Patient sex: M
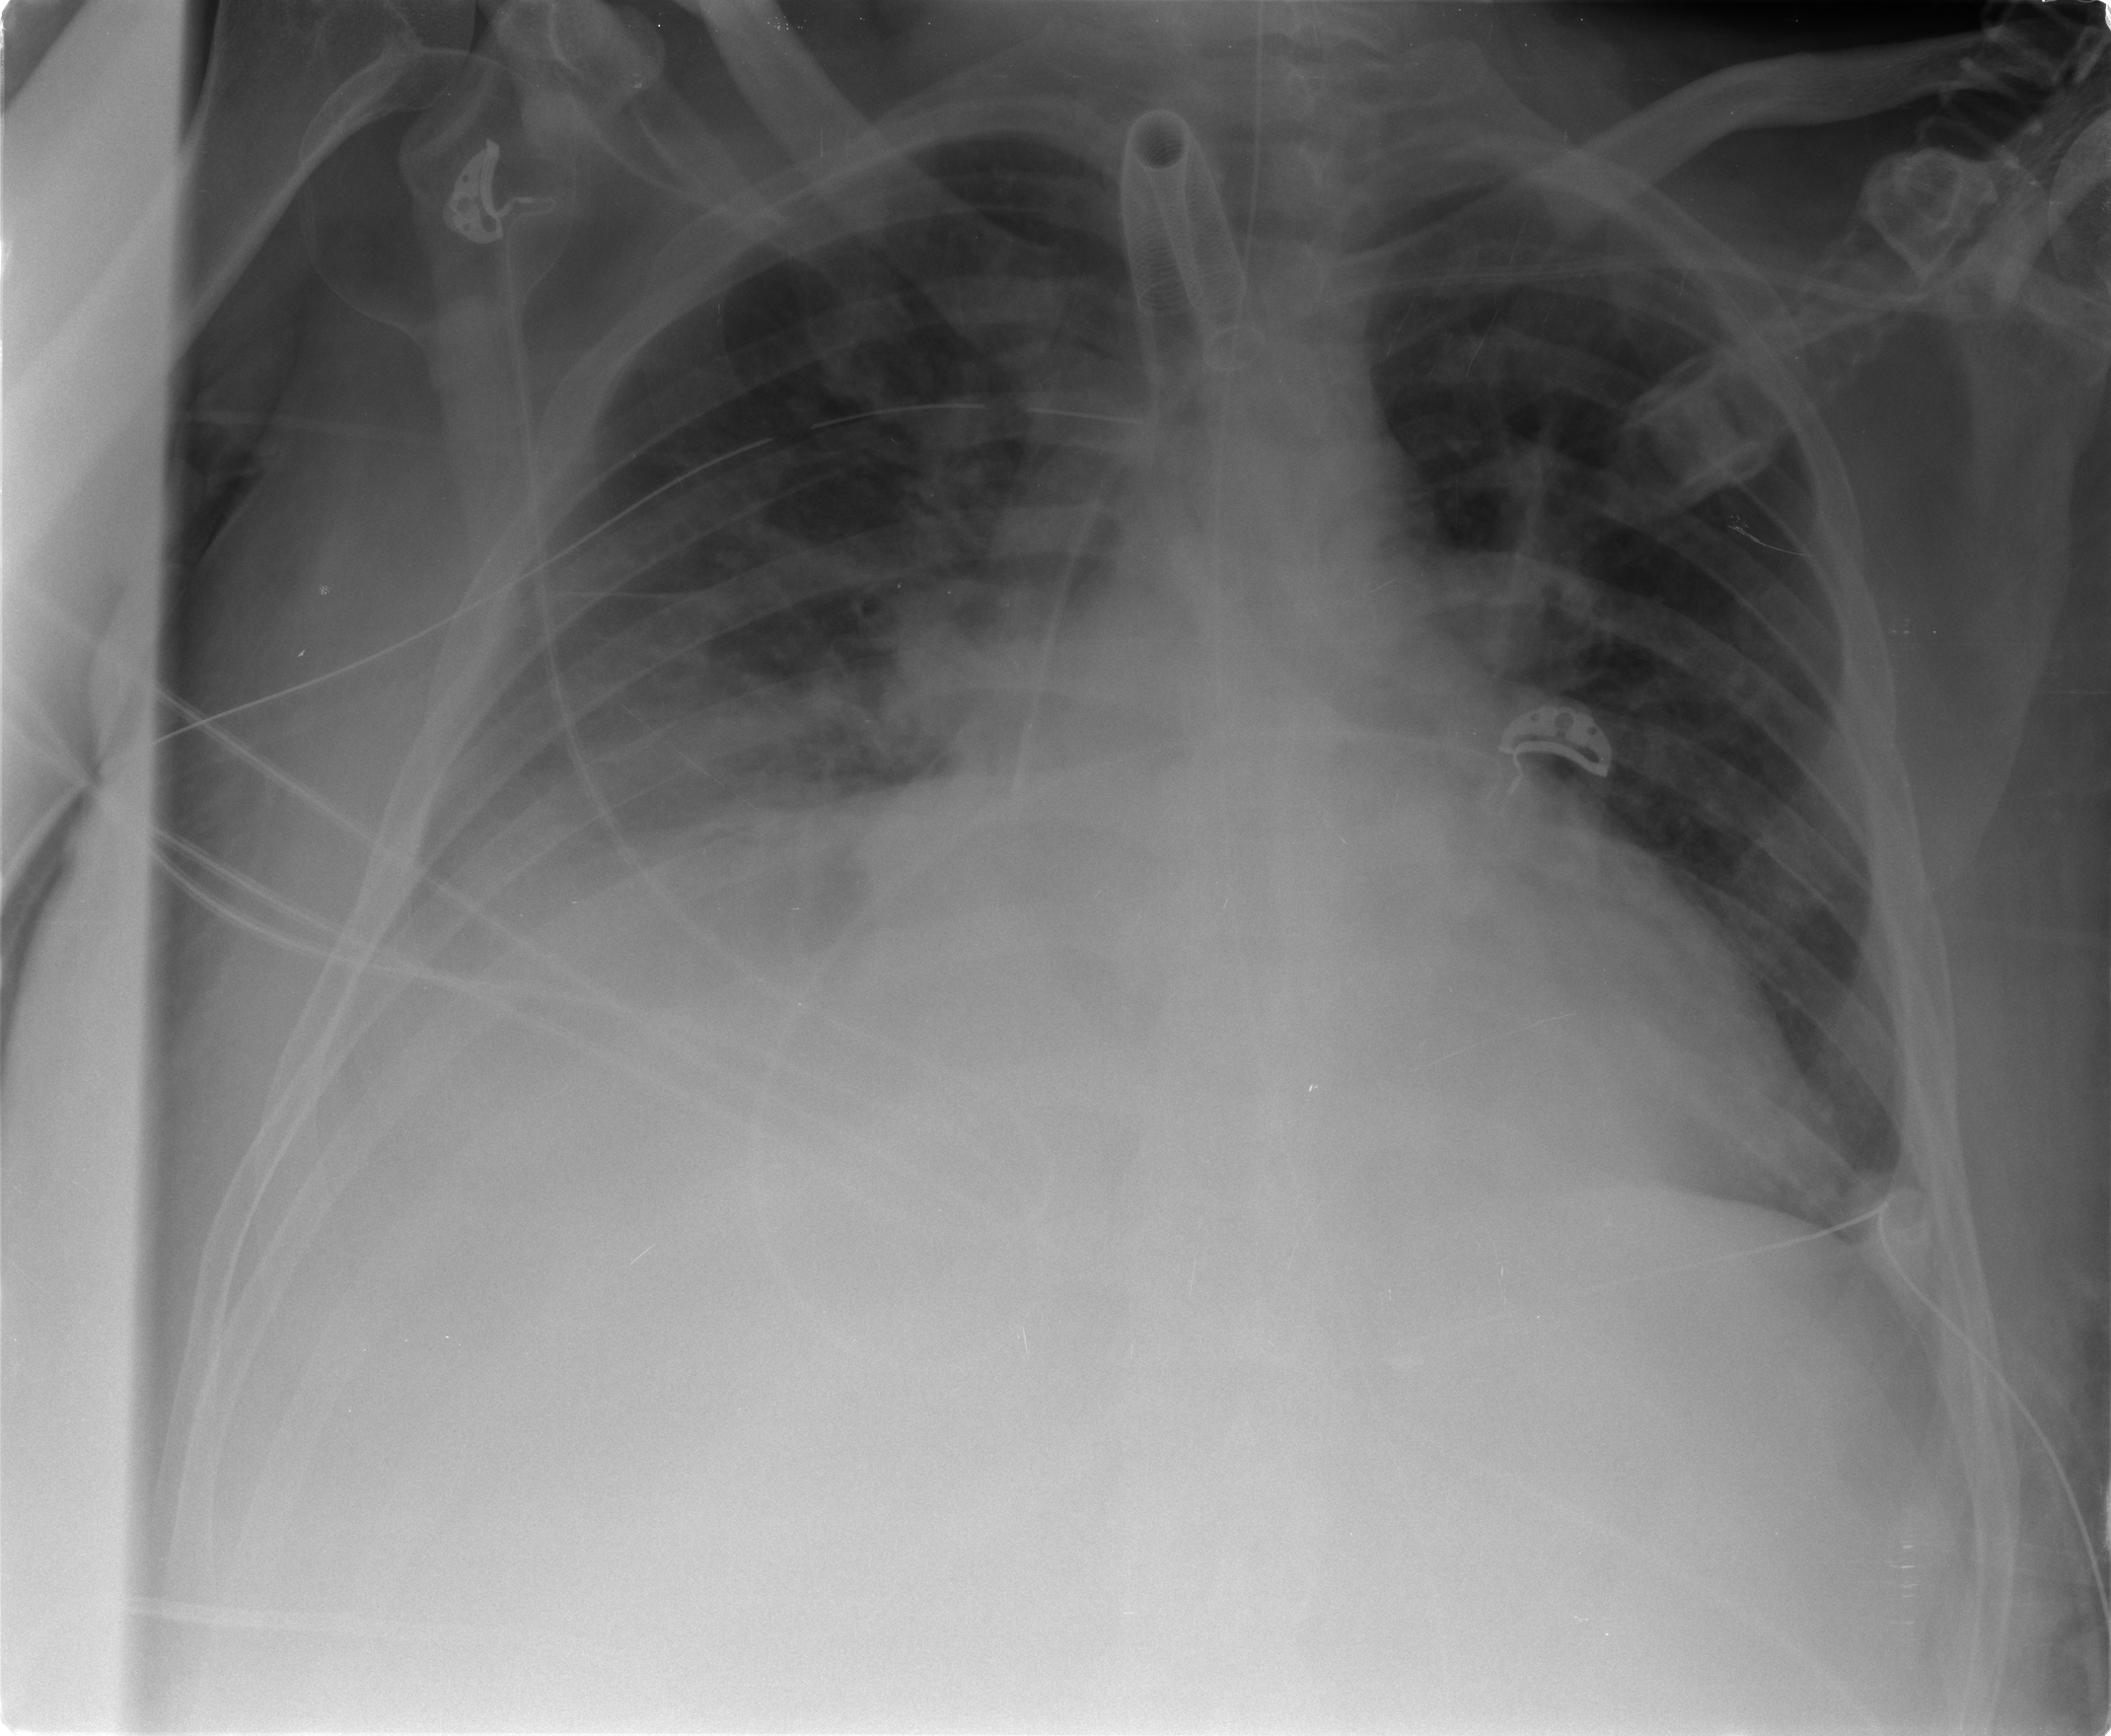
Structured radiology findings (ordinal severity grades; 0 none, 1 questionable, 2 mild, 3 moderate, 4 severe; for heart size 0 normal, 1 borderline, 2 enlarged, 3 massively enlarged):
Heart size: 2
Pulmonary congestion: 2
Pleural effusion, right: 2
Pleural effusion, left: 1
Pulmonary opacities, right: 3
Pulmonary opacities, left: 2
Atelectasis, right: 2
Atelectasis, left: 1